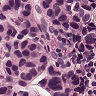
Metastatic tissue present: yes